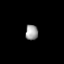
Tissue: lung
Cell type: Epithelial cells
Senescence score: 0.158
Nuclear area (px): 187
Mean DAPI intensity: 157.433